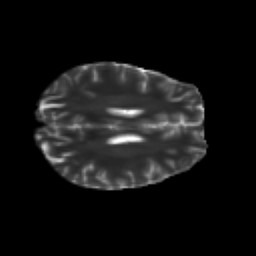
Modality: T2w
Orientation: axial
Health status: healthy
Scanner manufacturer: siemens
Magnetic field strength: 3 T
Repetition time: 10 s
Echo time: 0.092 s